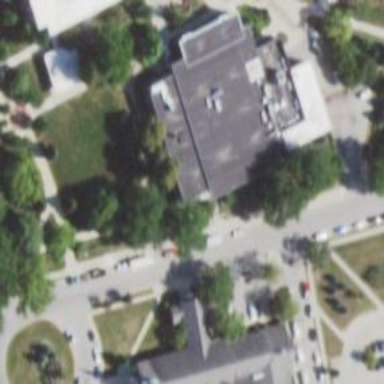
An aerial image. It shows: Building.